Question: I am looking to convert a Pajek dataset into a networkx 'Graph()'. The dataset comes from Costa Rican <URL> after changing to the right directory, importing 'networkx as nx' and 'matplotlib.pyplot as plt':
'''
>> G = nx.read_pajek('SanJuanSur.paj')
>> nx.draw(G)
>> fig = plt.figure(figsize = (15, 10))
>> nx.draw(G)
>> plt.show()
'''

Something unusual is happening--obviously, and was hoping a seasoned person might be able to help me. It looks like the '.paj' file has many different parts jammed into the one file I have downloaded. Not really sure how to break it up since there is no comments and seems like Pajek in general is meant to operate with a GUI.
'''
>> G.node['f49']
{'id': '49', 'shape': '0.5000', 'x': 0.5533, 'y': 0.3766}
'''
Was hoping to use the status of the nodes (attributes that range from 0-14). Thank you!
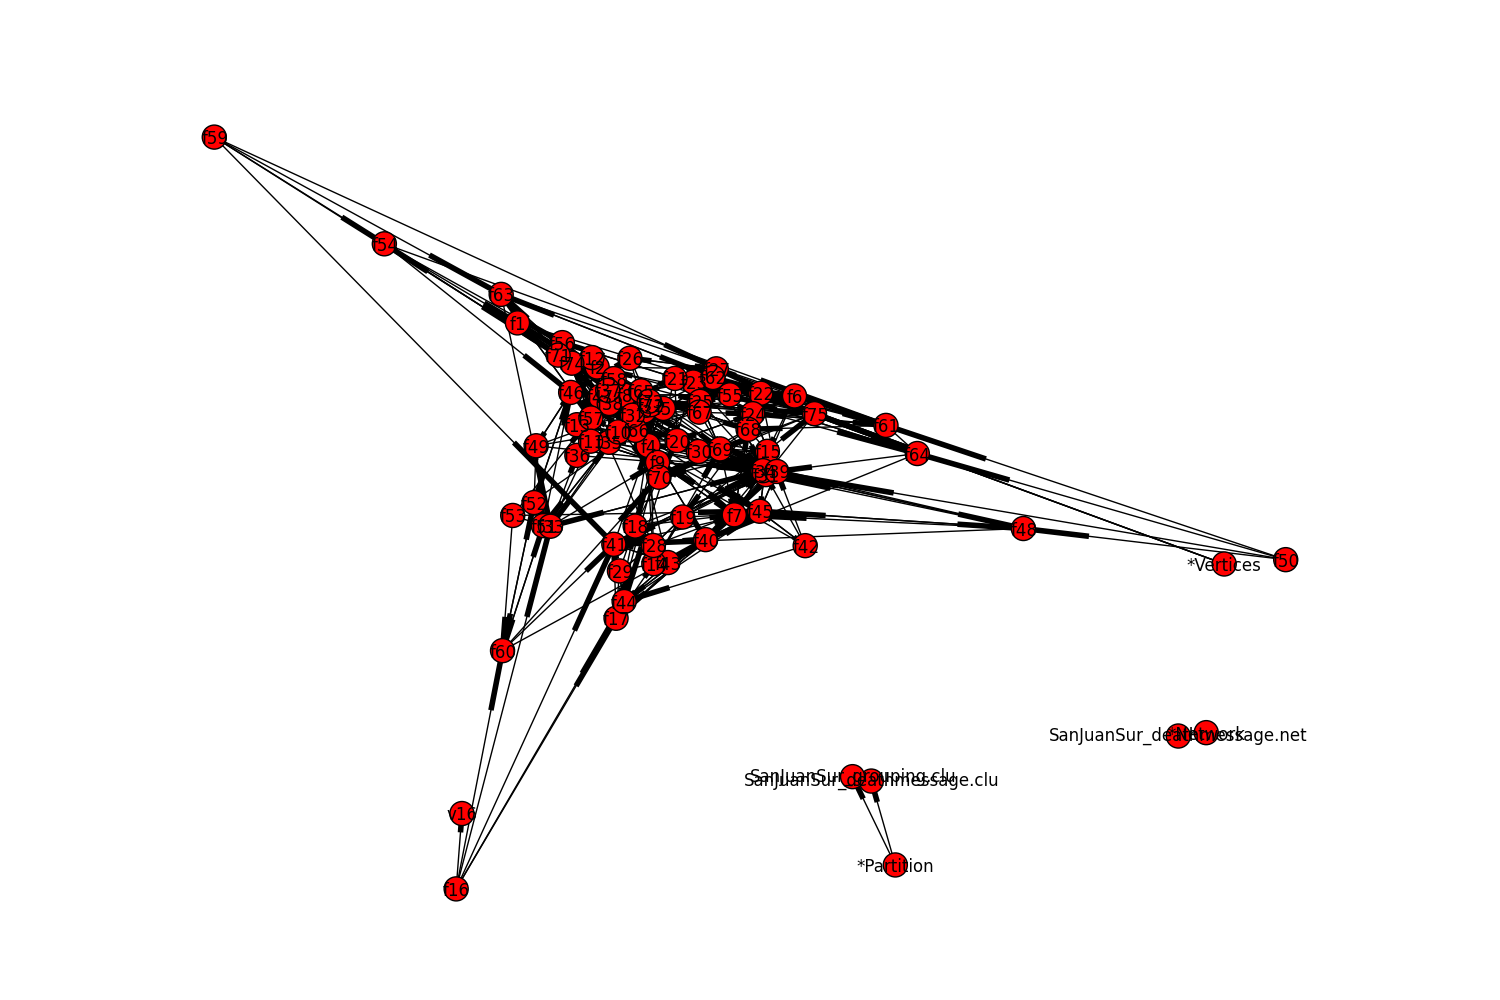
Answer: The networkx Pajek file reader can't handle the .paj format files with extra "partition" data in it.
Unfortunately it seems like it works. But obviously you are getting extra nodes and edges.
If you remove everything in the file SanJuanSur2.net starting at *Edges to the end you can read it with networkx.read_pajek().